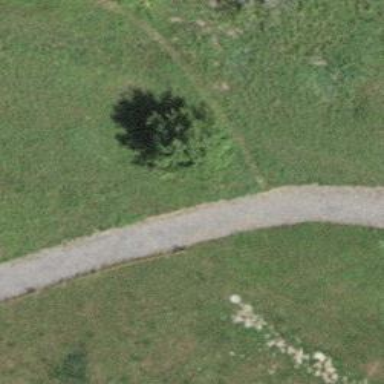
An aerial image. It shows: Single tag "natural: tree."